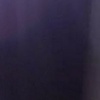
Label: space